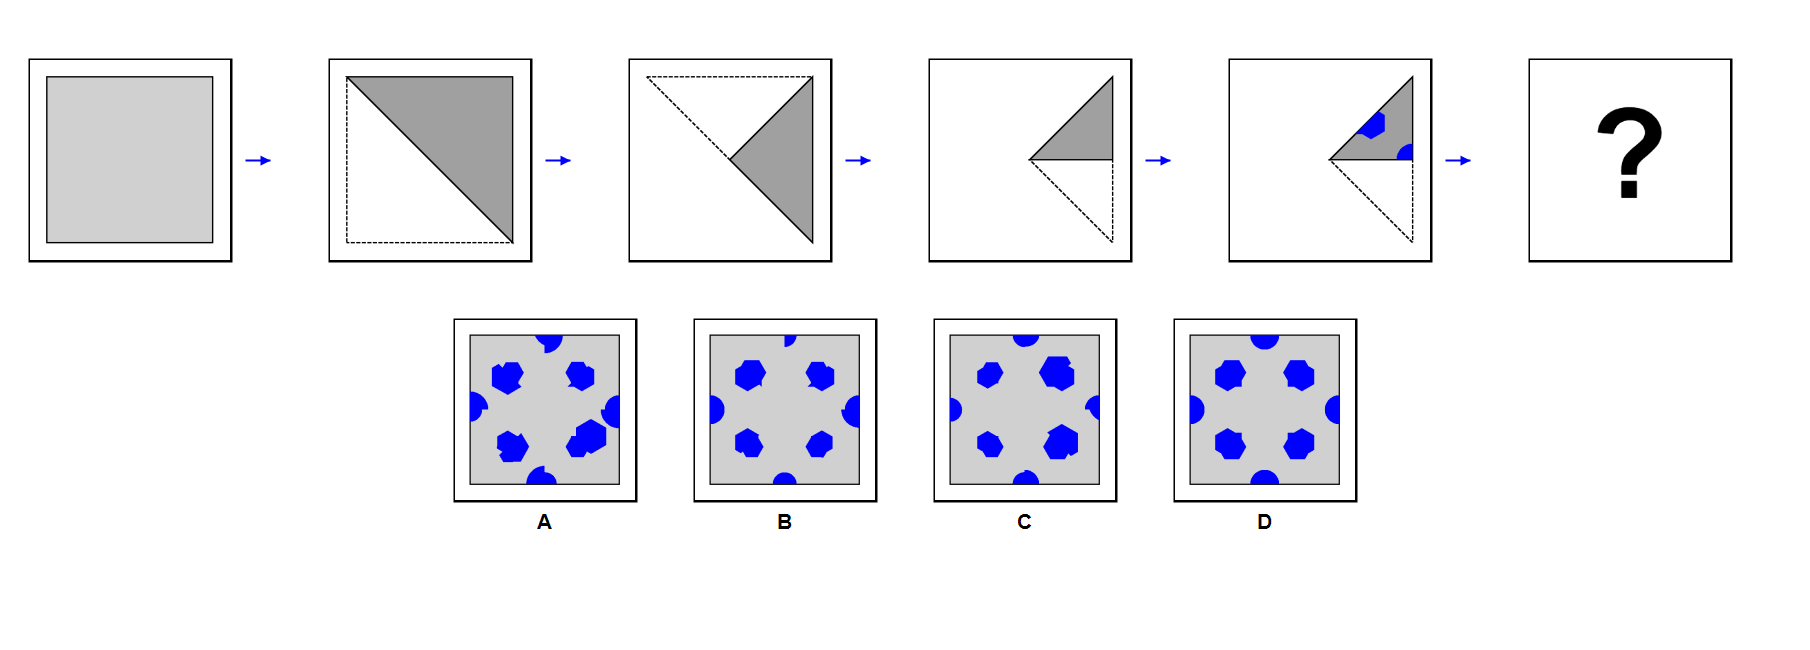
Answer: D